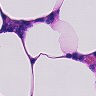
Metastatic tissue present: no